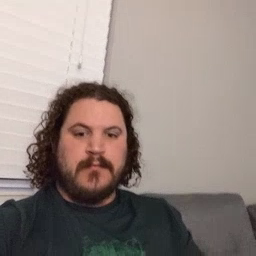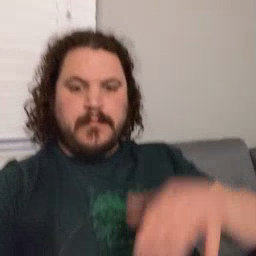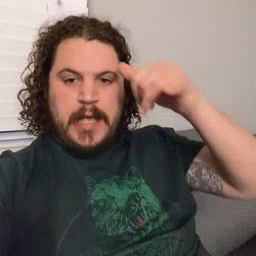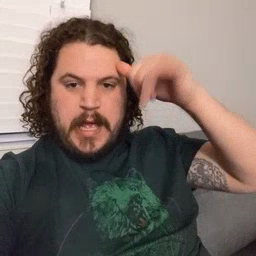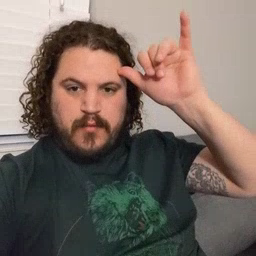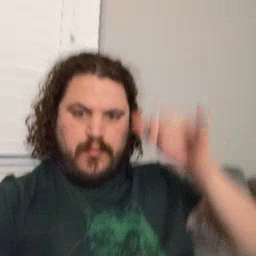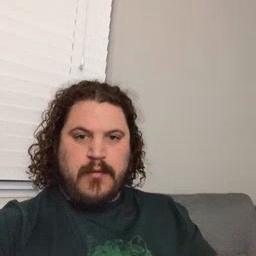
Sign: cow